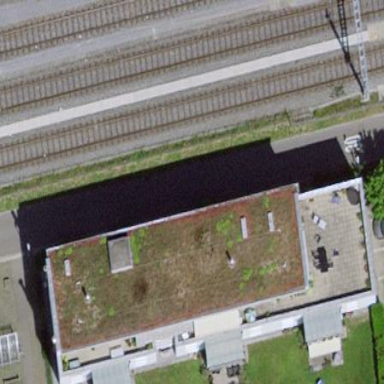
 the roof is gray in color and made of gravel."